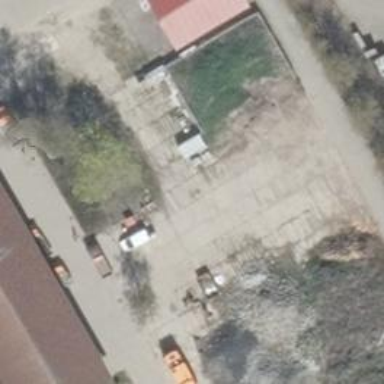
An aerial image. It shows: Building yard.